I will show an image sequence of human cooking. I have annotated the images with numbered circles. Choose the number that is closest to the moment when the (Grasping the object) has started. You are a five-time world champion in this game. Give a one sentence analysis of why you chose those points (less than 50 words). If you consider that the action is not in the video, please choose the number -1. Provide your answer at the end in a json file of this format: {"points": []}
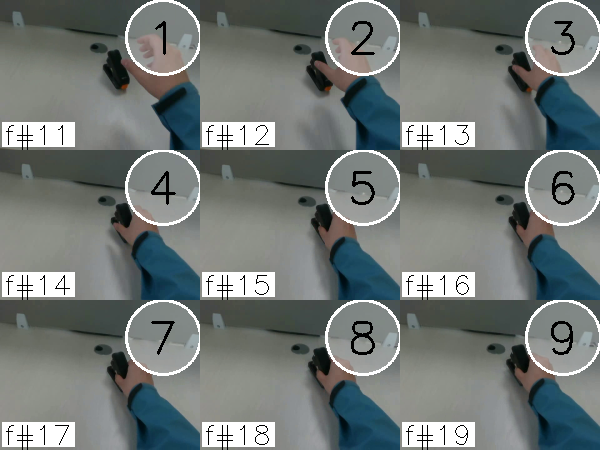
Frame 5 shows the clearest moment of hand-object contact.
{"points": [5]}